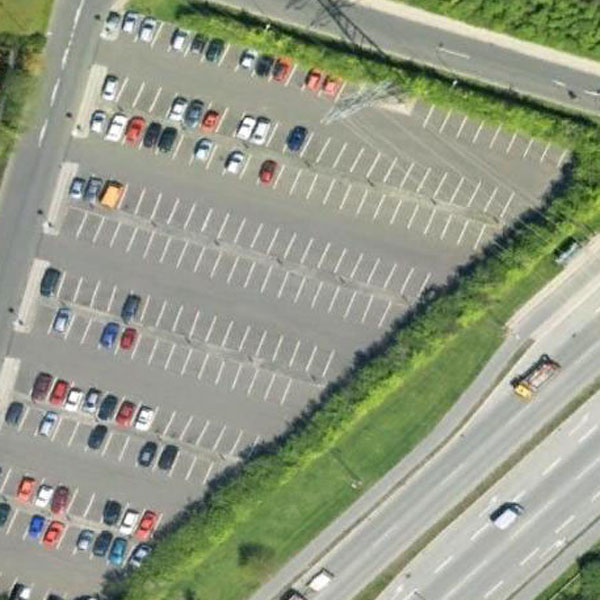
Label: Parking